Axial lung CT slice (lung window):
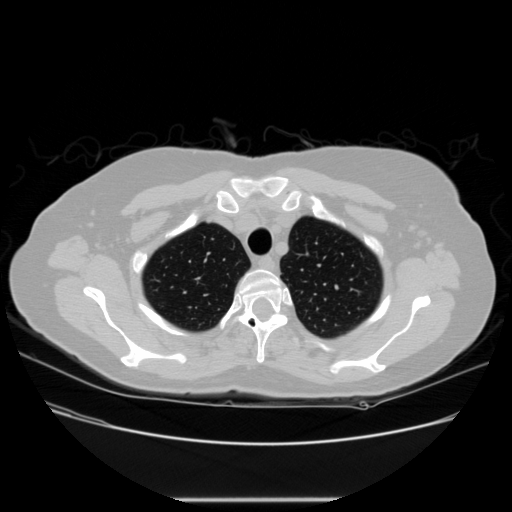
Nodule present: no